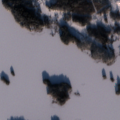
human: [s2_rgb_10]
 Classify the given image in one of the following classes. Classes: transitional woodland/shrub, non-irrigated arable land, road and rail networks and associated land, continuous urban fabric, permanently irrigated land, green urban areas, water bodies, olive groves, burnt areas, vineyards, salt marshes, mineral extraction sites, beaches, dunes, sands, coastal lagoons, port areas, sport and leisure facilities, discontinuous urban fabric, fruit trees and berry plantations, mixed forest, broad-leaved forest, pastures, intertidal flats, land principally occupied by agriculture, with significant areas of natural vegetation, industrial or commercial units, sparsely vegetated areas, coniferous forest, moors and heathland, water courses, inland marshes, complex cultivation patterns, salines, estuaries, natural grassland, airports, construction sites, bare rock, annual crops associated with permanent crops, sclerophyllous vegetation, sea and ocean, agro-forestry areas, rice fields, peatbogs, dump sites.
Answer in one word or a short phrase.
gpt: land principally occupied by agriculture, with significant areas of natural vegetation, coniferous forest, water bodies